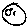
Label: moon